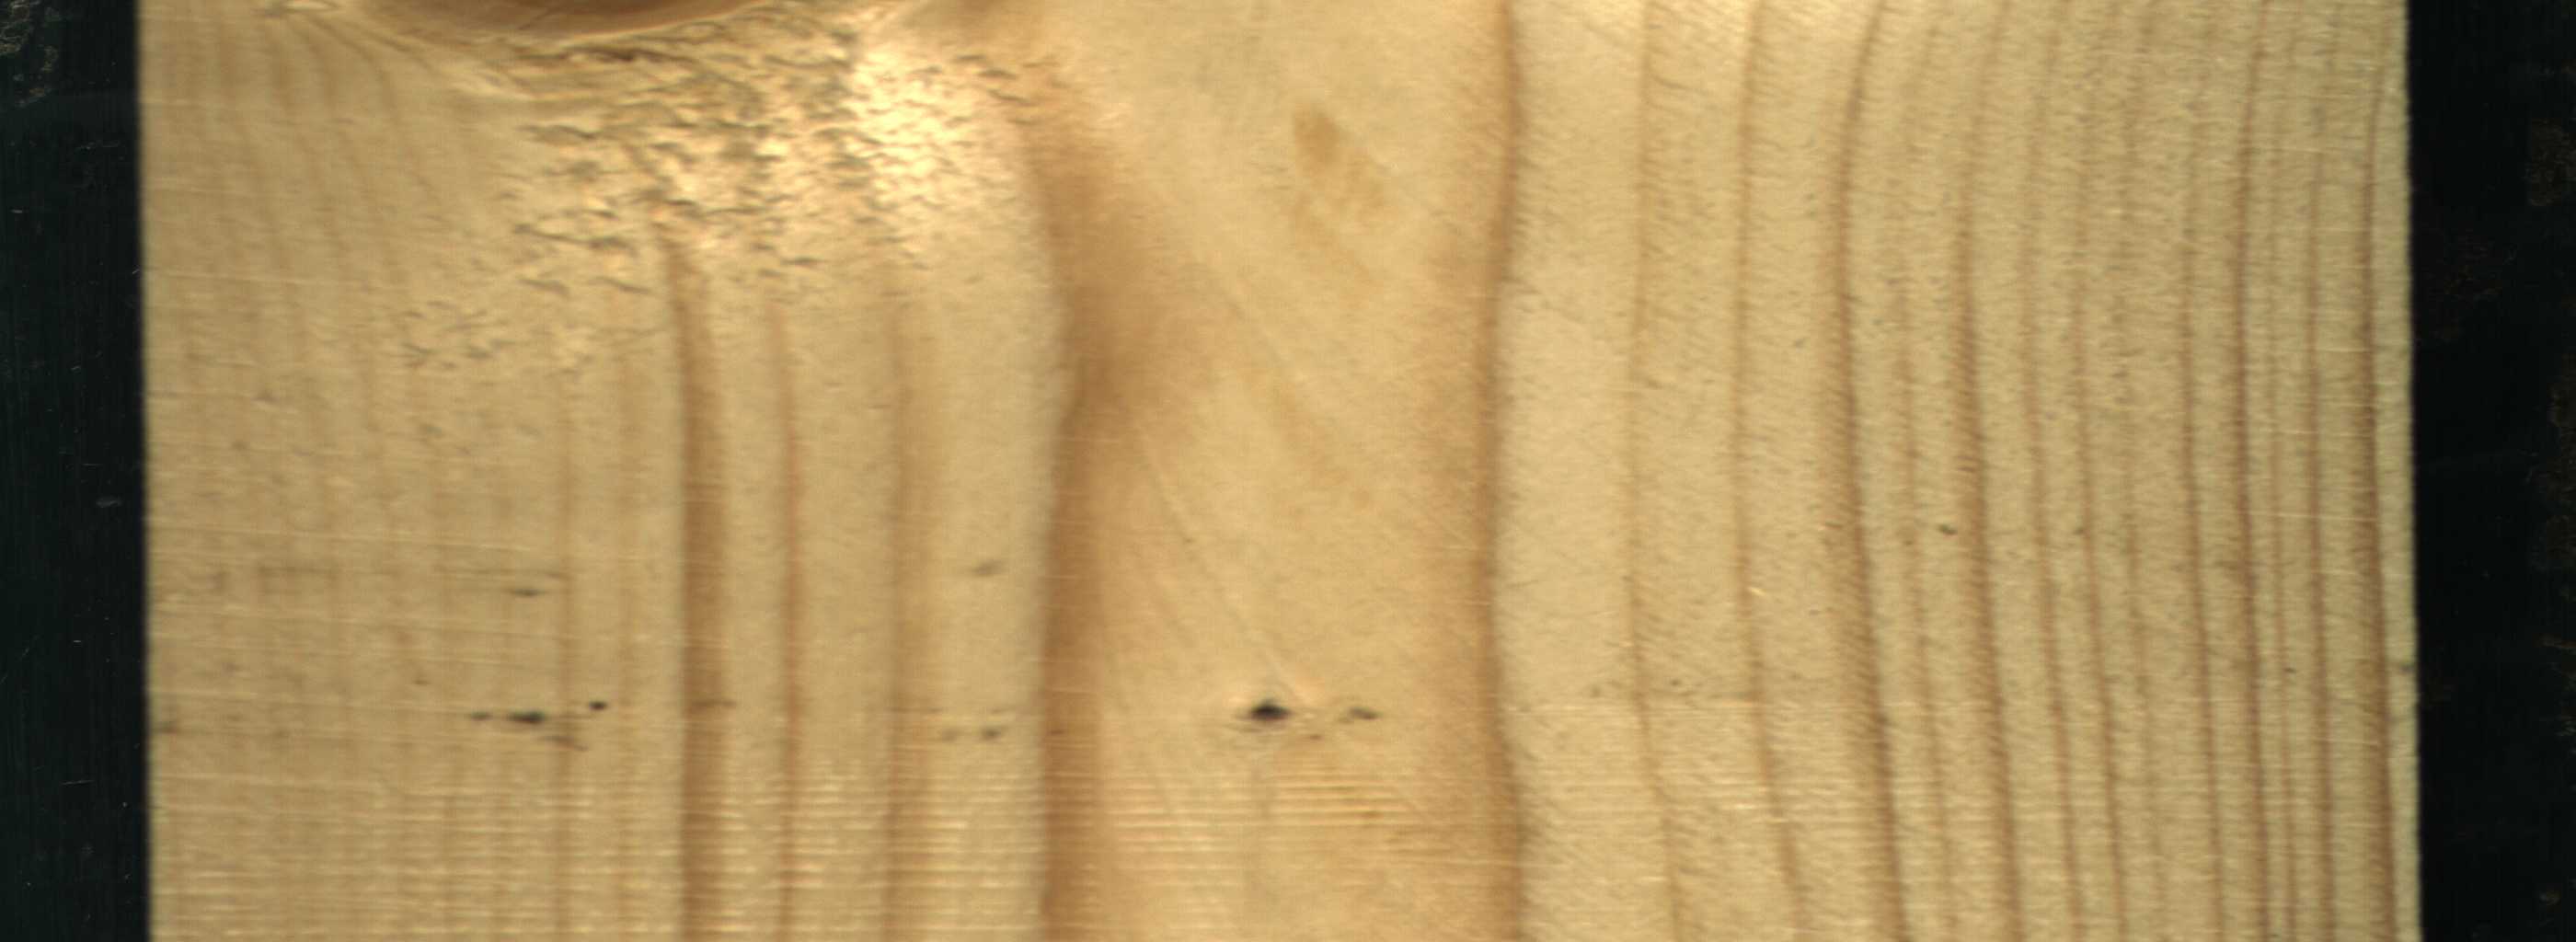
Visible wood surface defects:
Live_Knot